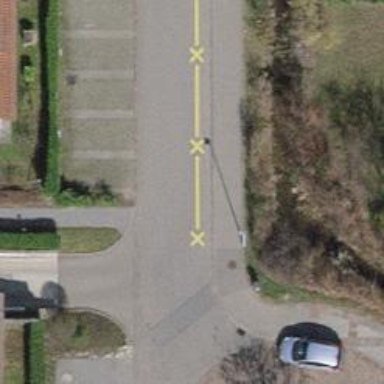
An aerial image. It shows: Kerb serving as barrier.